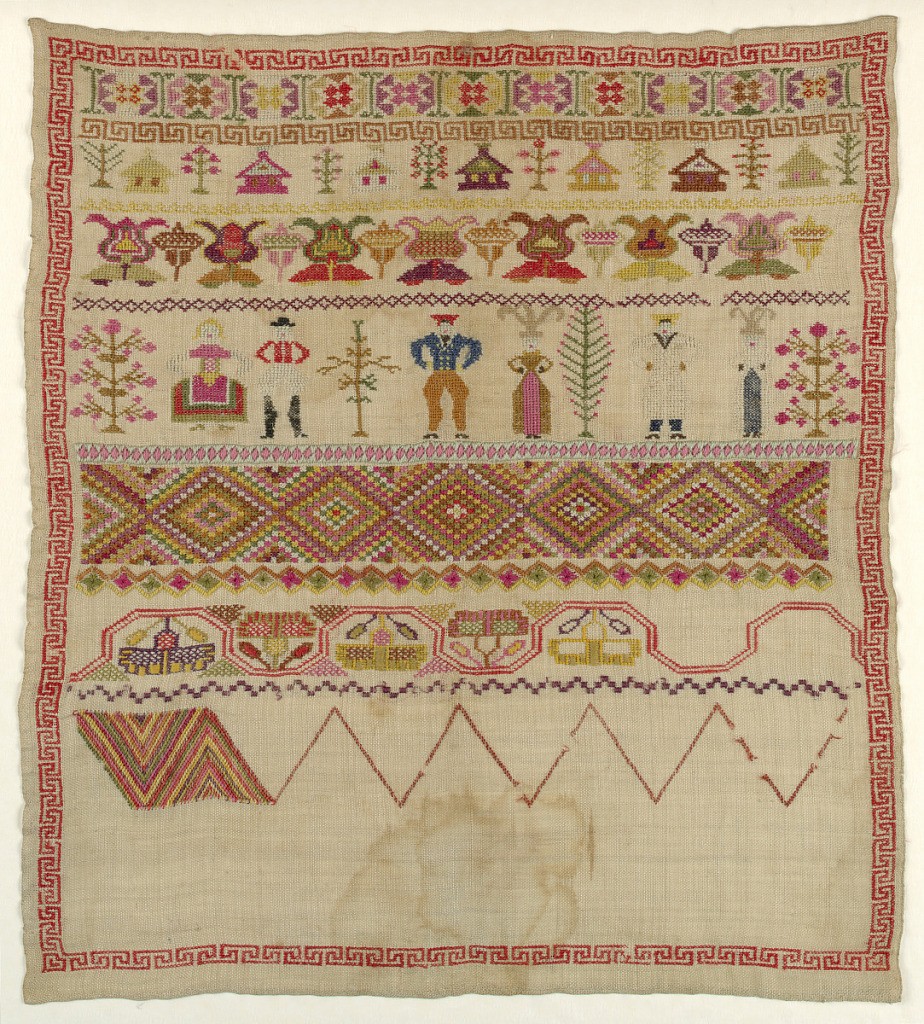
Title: Sampler
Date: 1850–1900
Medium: wool embroidery on linen foundation Technique: cross, satin, and eyelet stitches on plain weave
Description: Geometric ornament, houses alternate with trees, people surrounded by Greek fret.